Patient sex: M
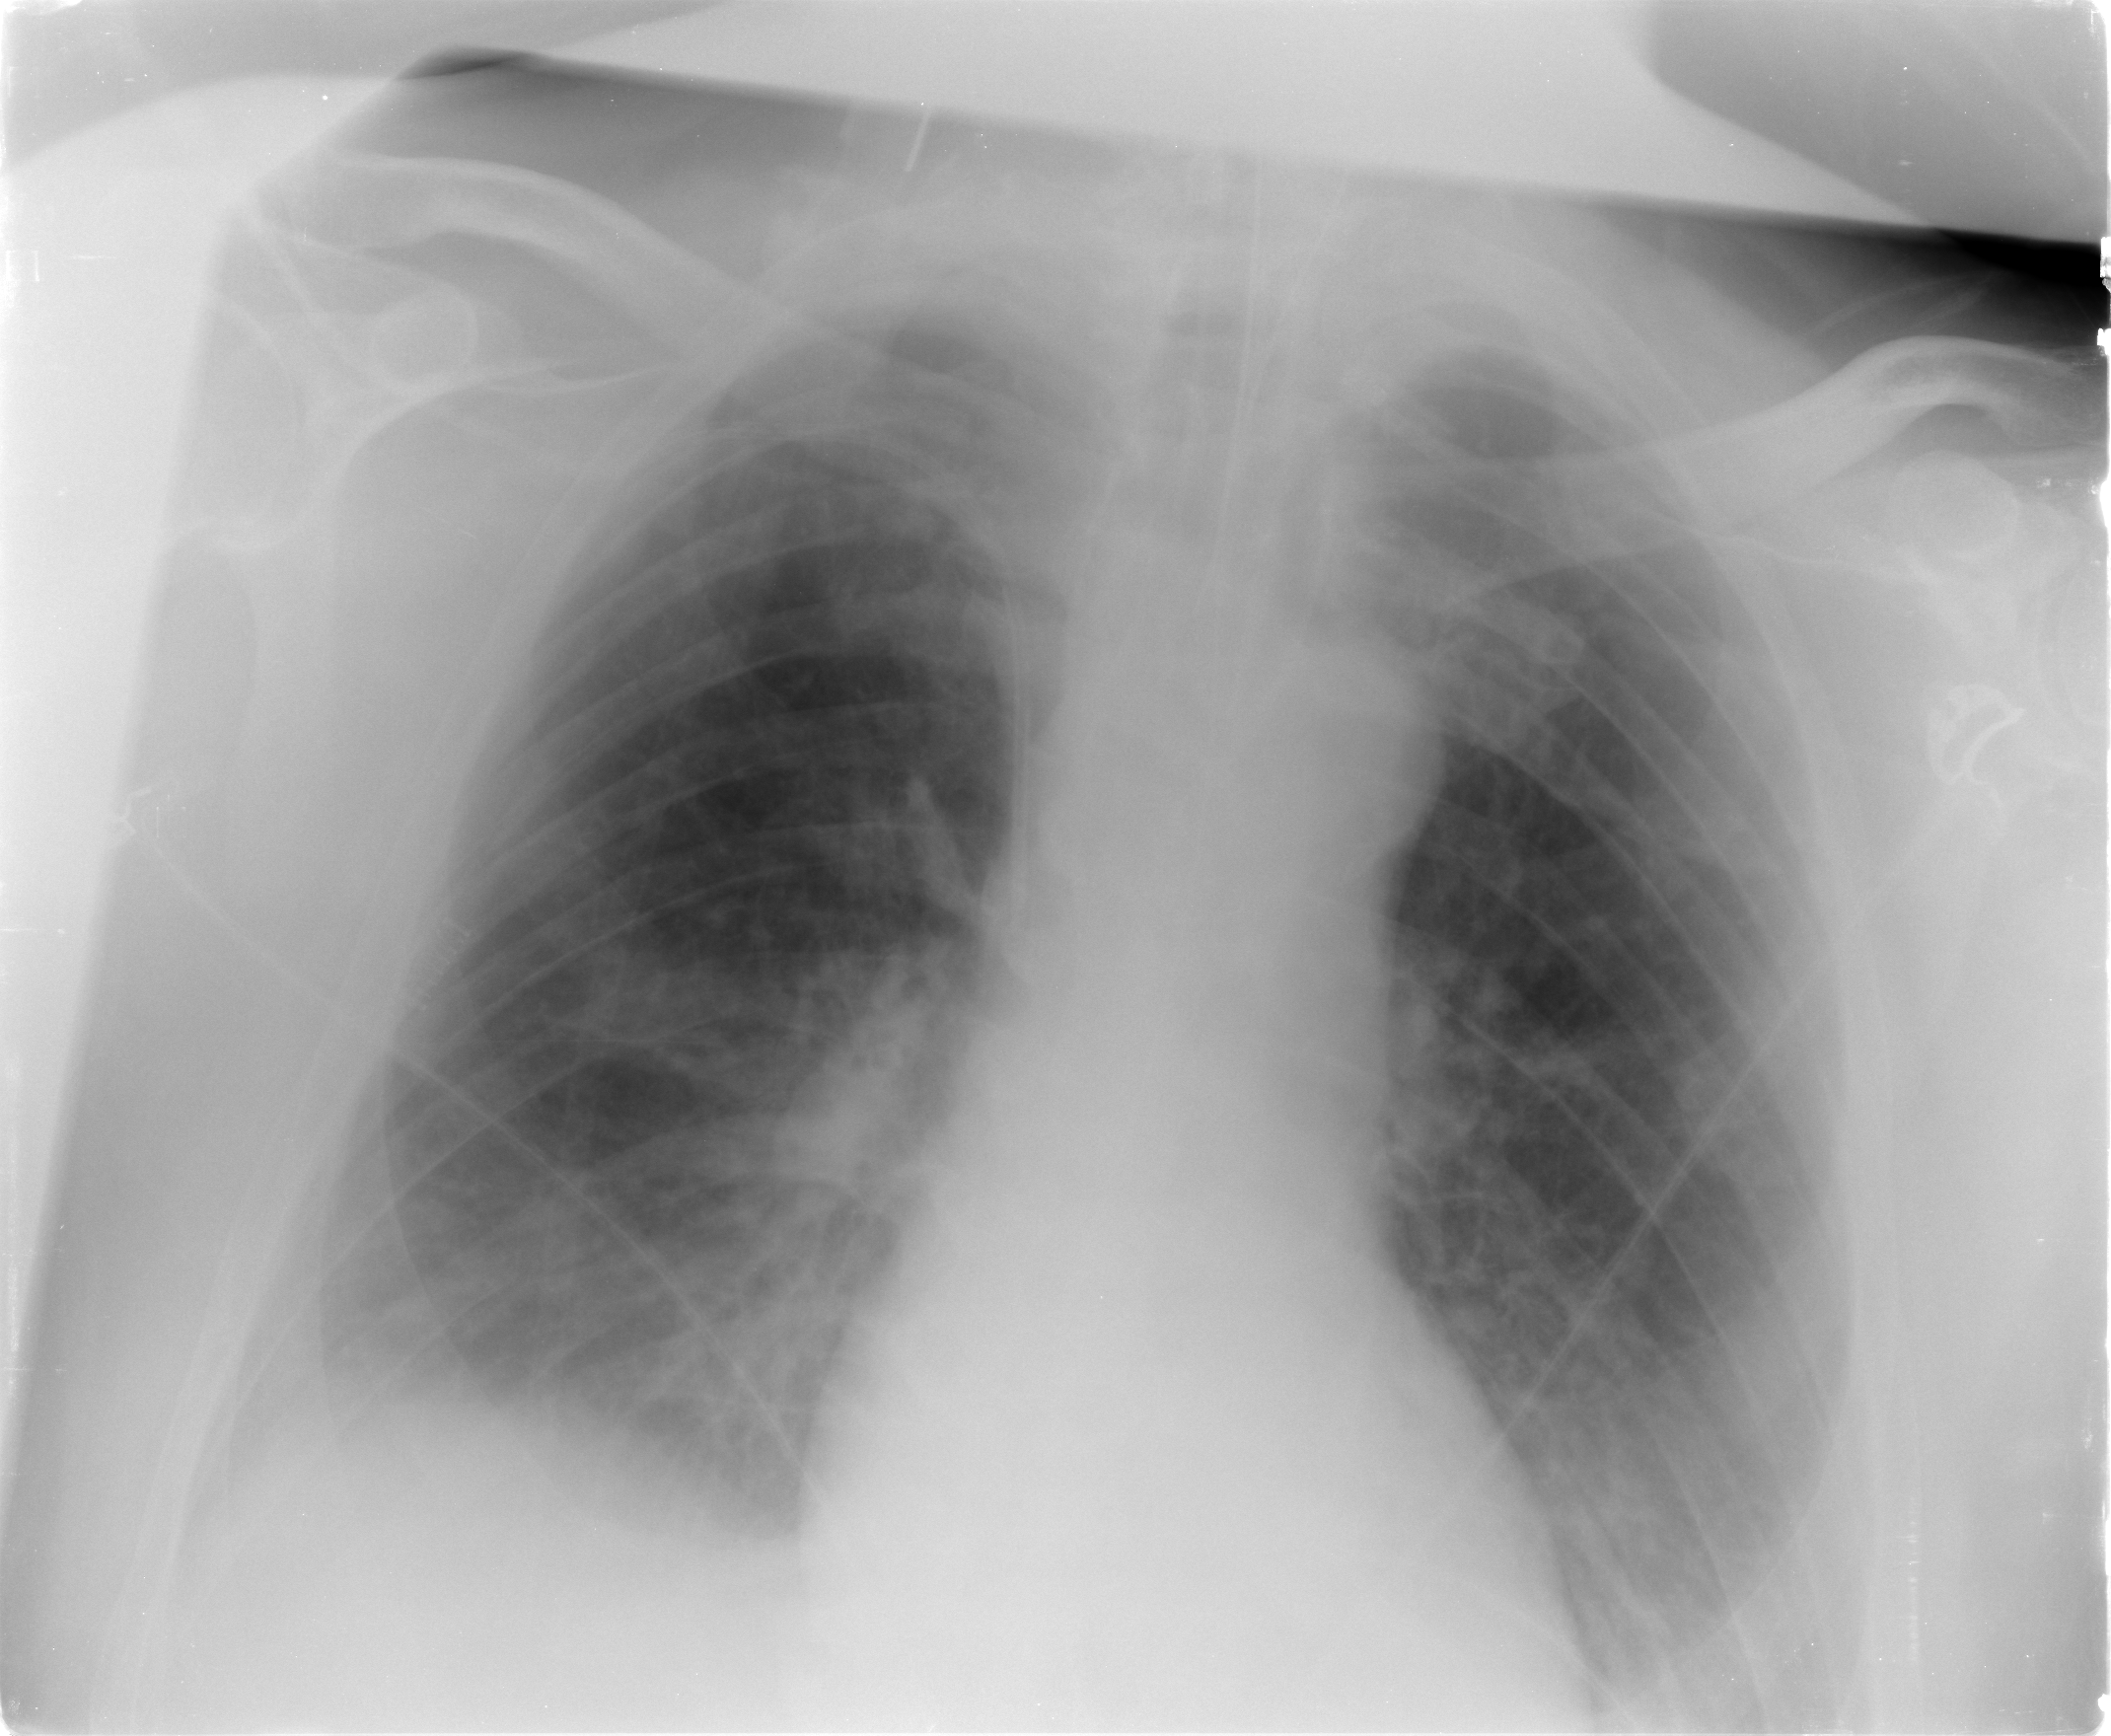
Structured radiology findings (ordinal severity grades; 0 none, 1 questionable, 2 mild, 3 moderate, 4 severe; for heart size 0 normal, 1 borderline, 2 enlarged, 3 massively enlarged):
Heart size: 0
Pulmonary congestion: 2
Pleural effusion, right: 2
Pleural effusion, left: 0
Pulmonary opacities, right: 1
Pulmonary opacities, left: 0
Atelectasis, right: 2
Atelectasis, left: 2